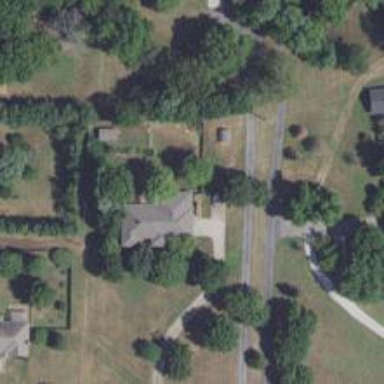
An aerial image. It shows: Detached building.